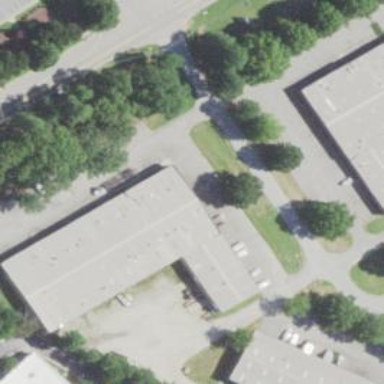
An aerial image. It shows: Commercial building.